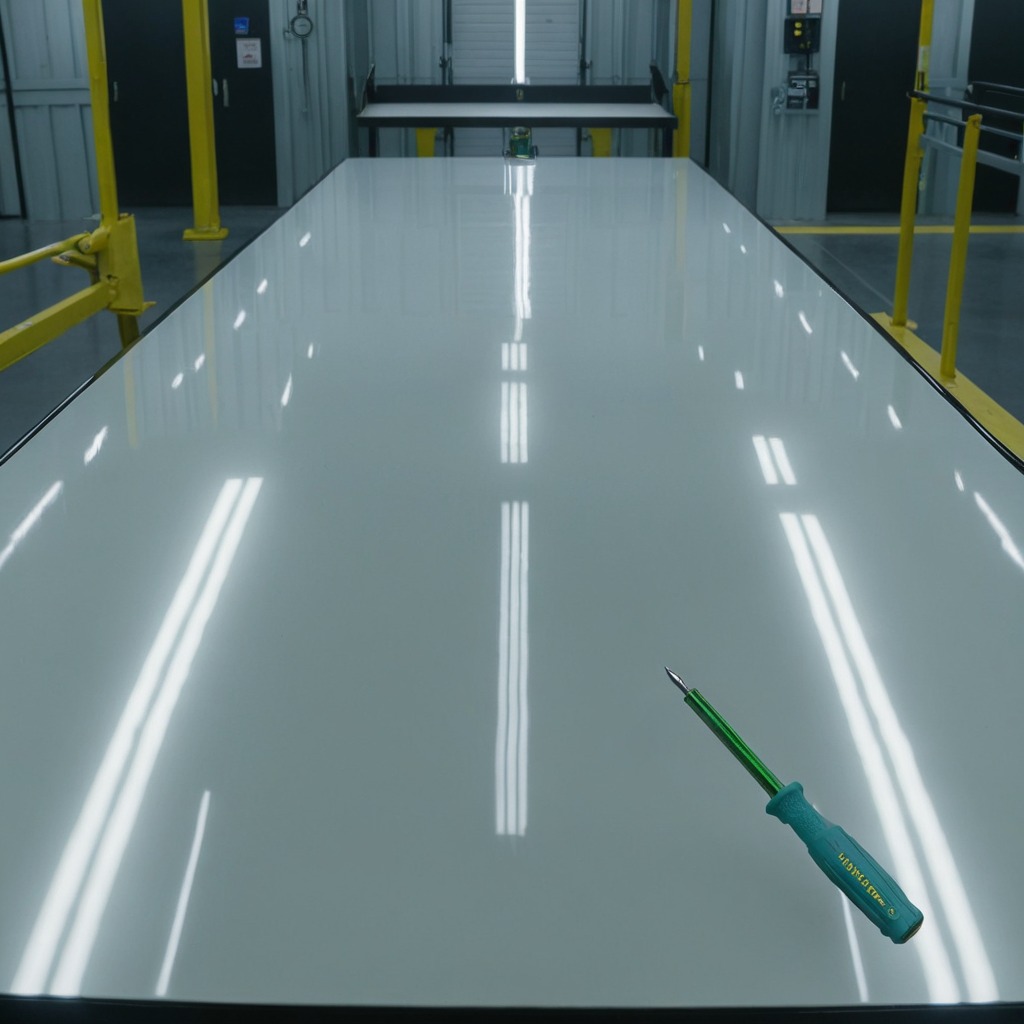
A screwdriver is lying on a high-gloss table in a ship maintenance bay industrial lighting.